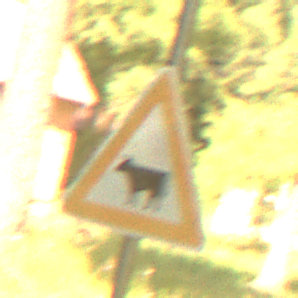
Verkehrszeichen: ViehtriebRechts
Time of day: Midday
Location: Outdoor (Nature)
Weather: PartlyCloudy
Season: NotSpecified
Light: Natural